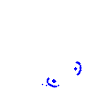
Particle: pion